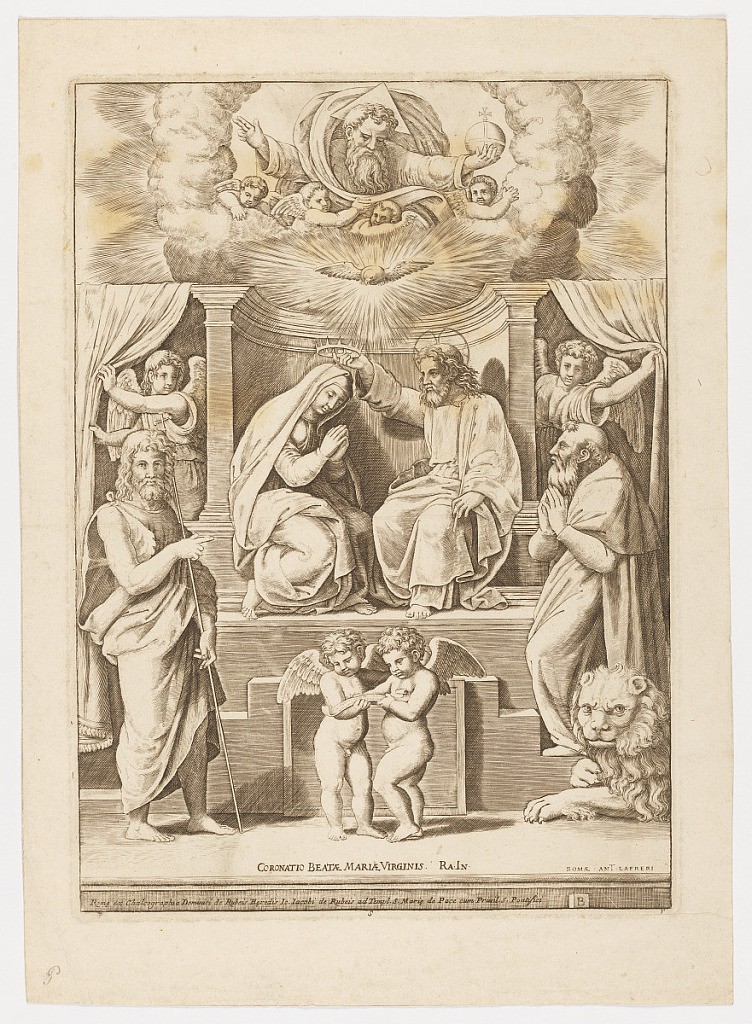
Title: Coronation of the Virgin
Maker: Master of the Die, Italian or German, 1530 - 1560
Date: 1530–1560
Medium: Engraving
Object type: Print
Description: The Coronation of the Virgin: Virgin and Christ seated at center, flanked by two angels who draw back curtains. God the Father in upper register. Saint Jerome at right, with lion. At left, Saint John the Baptist. Two putti in foreground.